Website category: sports
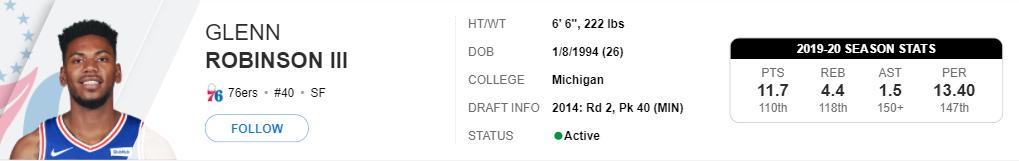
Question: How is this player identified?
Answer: Glenn Robinson III

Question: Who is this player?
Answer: Glenn Robinson III

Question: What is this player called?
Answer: Glenn Robinson III

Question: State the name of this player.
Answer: Glenn Robinson III

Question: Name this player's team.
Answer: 76ers

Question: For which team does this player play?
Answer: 76ers

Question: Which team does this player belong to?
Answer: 76ers

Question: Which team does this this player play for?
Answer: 76ers

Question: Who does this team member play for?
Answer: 76ers

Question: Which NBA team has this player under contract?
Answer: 76ers

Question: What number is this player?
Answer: #40

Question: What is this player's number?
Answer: #40

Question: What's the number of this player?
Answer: #40

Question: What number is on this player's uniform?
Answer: #40

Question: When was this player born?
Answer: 1/8/1994

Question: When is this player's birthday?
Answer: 1/8/1994

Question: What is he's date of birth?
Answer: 1/8/1994

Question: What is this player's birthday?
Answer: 1/8/1994

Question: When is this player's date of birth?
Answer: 1/8/1994

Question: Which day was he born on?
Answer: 1/8/1994

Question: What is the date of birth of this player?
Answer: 1/8/1994

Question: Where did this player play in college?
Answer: Michigan

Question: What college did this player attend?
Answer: Michigan

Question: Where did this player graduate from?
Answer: Michigan

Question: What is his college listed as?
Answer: Michigan

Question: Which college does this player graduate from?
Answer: Michigan

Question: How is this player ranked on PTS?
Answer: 11.7

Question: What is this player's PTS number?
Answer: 11.7

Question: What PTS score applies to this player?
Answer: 11.7

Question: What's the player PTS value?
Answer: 11.7

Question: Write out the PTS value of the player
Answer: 11.7

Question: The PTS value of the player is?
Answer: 11.7

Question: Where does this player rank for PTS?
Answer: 110th

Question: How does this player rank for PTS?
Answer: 110th

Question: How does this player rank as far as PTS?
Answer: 110th

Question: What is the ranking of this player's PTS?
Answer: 110th

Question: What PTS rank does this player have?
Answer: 110th

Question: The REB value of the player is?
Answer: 4.4

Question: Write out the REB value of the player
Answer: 4.4

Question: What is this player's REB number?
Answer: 4.4

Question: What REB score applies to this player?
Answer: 4.4

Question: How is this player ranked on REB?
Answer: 4.4

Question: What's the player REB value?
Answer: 4.4

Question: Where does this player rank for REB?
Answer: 118th

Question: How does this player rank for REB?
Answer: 118th

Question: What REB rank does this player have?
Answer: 118th

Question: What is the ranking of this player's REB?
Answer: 118th

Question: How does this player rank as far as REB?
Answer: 118th

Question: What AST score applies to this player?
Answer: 1.5

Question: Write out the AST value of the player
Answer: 1.5

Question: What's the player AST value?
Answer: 1.5

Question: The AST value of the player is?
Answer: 1.5

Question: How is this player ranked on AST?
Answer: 1.5

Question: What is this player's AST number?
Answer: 1.5

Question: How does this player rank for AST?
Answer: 150+

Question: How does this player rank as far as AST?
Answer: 150+

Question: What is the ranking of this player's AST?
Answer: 150+

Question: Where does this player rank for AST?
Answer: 150+

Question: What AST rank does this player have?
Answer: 150+

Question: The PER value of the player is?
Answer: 13.40

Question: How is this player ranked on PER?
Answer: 13.40

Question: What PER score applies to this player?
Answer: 13.40

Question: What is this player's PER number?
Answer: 13.40

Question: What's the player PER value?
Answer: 13.40